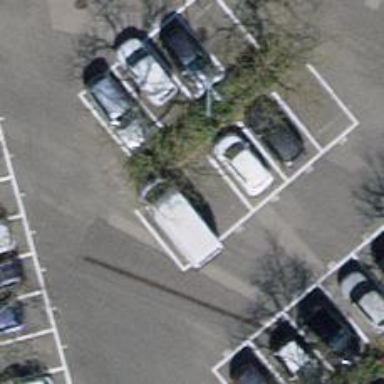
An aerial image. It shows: Charging station.